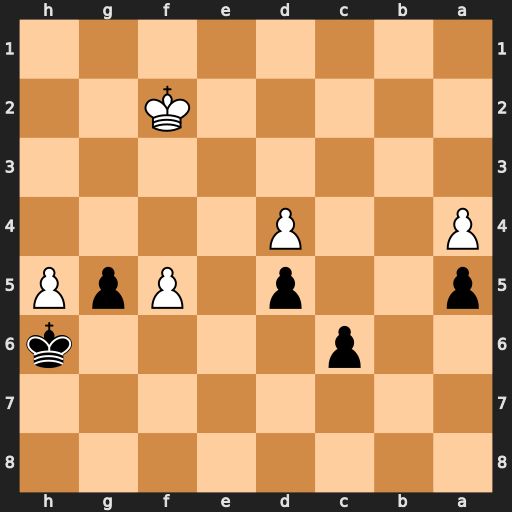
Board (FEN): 8/8/2p4k/p2p1PpP/P2P4/8/5K2/8
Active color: b
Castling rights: -
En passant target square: -
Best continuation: Kxh5 Kf3 g4+ Kf4 g3 Kxg3 Kg5